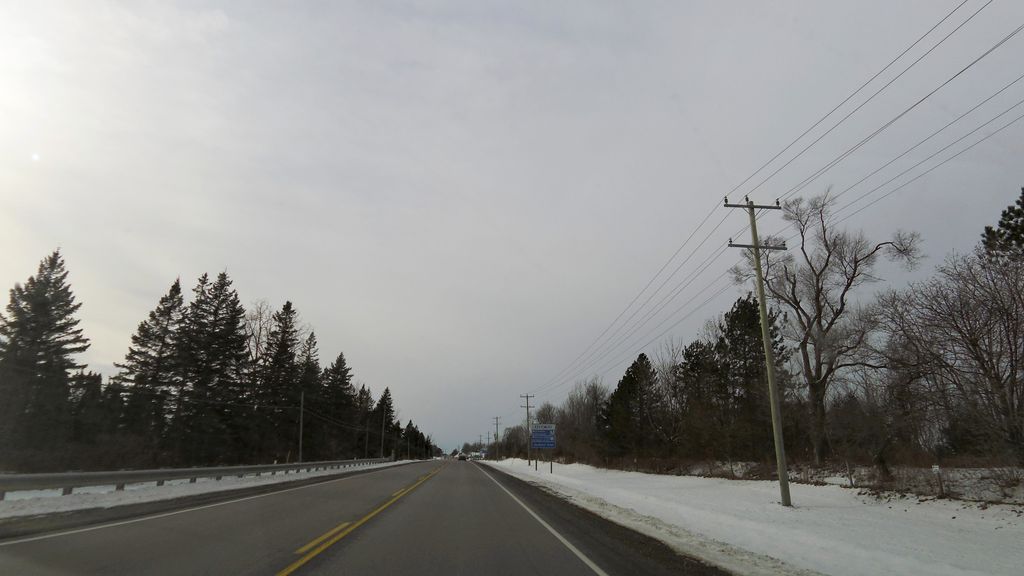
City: hamilton